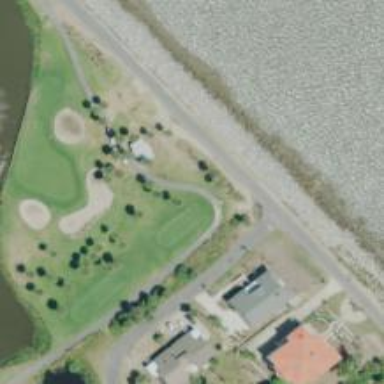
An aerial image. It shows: Golf cartpath that is also road path.